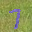
Label: 7